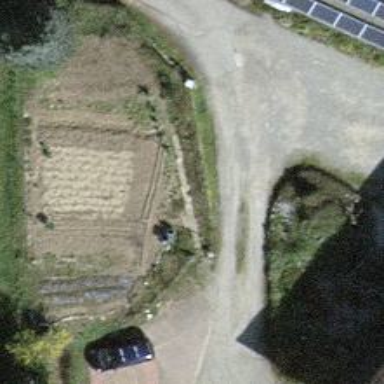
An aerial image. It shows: Driveway.